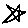
Label: star